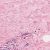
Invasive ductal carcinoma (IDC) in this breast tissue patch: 0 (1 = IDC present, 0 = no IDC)